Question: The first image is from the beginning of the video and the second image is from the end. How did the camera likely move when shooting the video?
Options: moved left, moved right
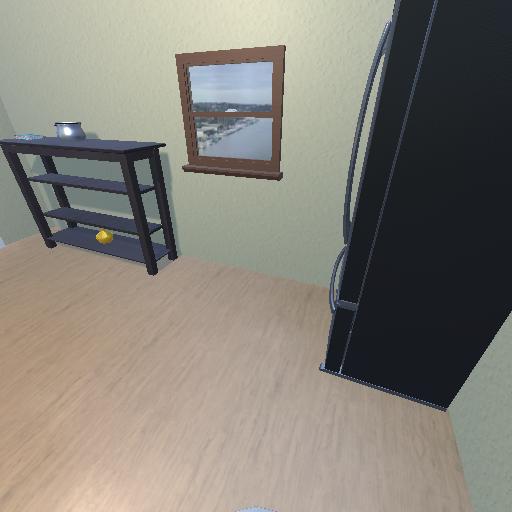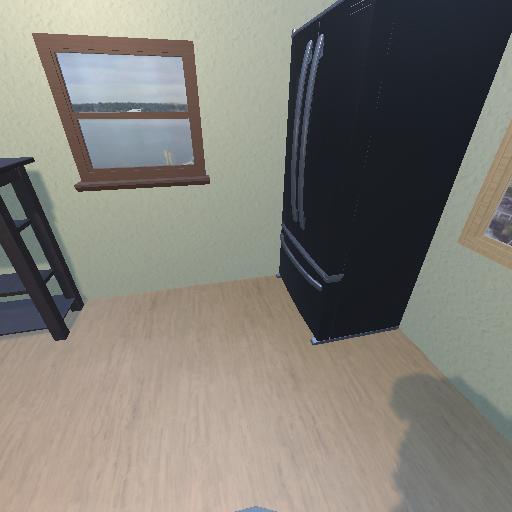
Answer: moved left